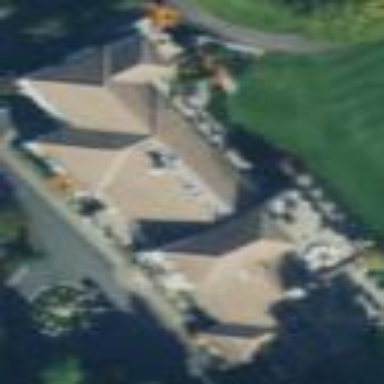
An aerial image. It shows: Clubhouse building associated with golf course.